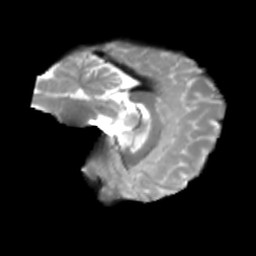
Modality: T2w
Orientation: sagittal
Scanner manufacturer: siemens
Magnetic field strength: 3 T
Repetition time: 4 s
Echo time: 0.0594 s